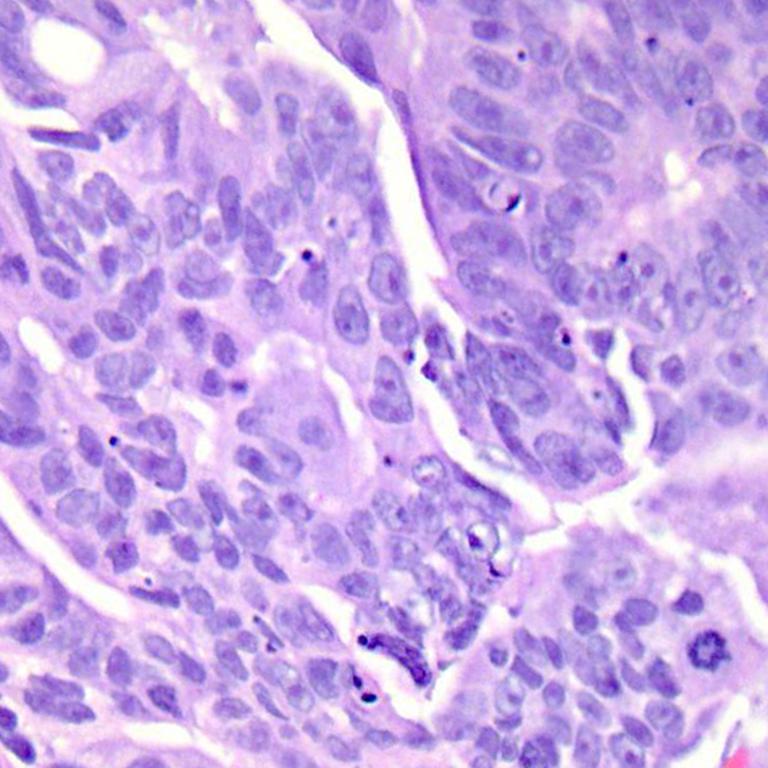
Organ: colon
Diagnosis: adenocarcinomas